Field crop: maize
Growth stage: 2
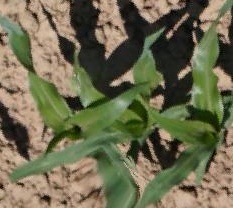
Species: maize